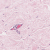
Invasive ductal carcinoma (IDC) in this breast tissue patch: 0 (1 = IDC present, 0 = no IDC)